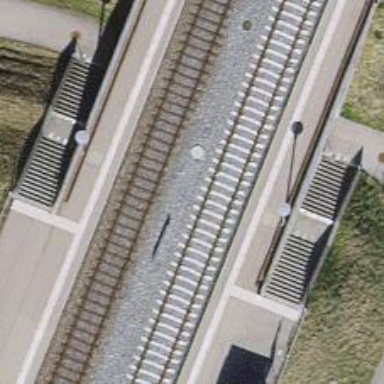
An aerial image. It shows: Railway halt.